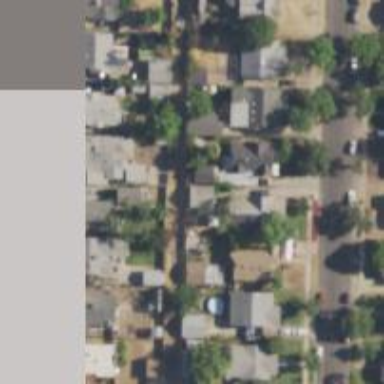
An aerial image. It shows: Alley classified as service road.